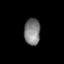
Tissue: prostate
Cell type: T cells
Senescence score: 0.1478
Nuclear area (px): 421
Mean DAPI intensity: 126.439